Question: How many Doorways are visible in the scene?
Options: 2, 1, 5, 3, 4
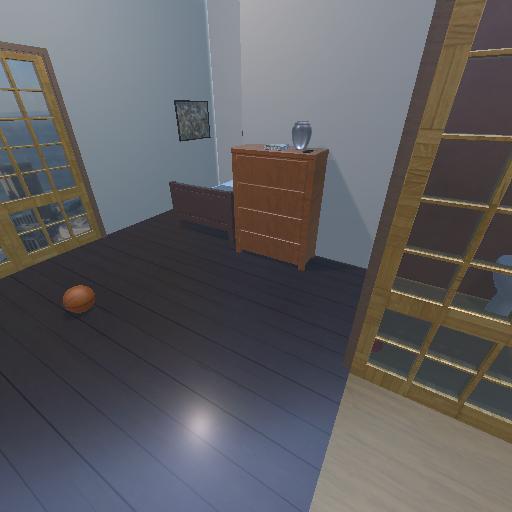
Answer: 2